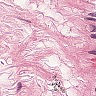
Metastatic tissue present: no